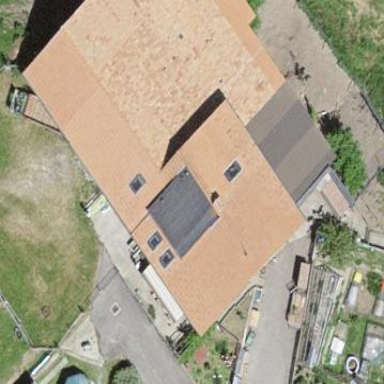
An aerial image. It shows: Farm building.